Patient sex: M
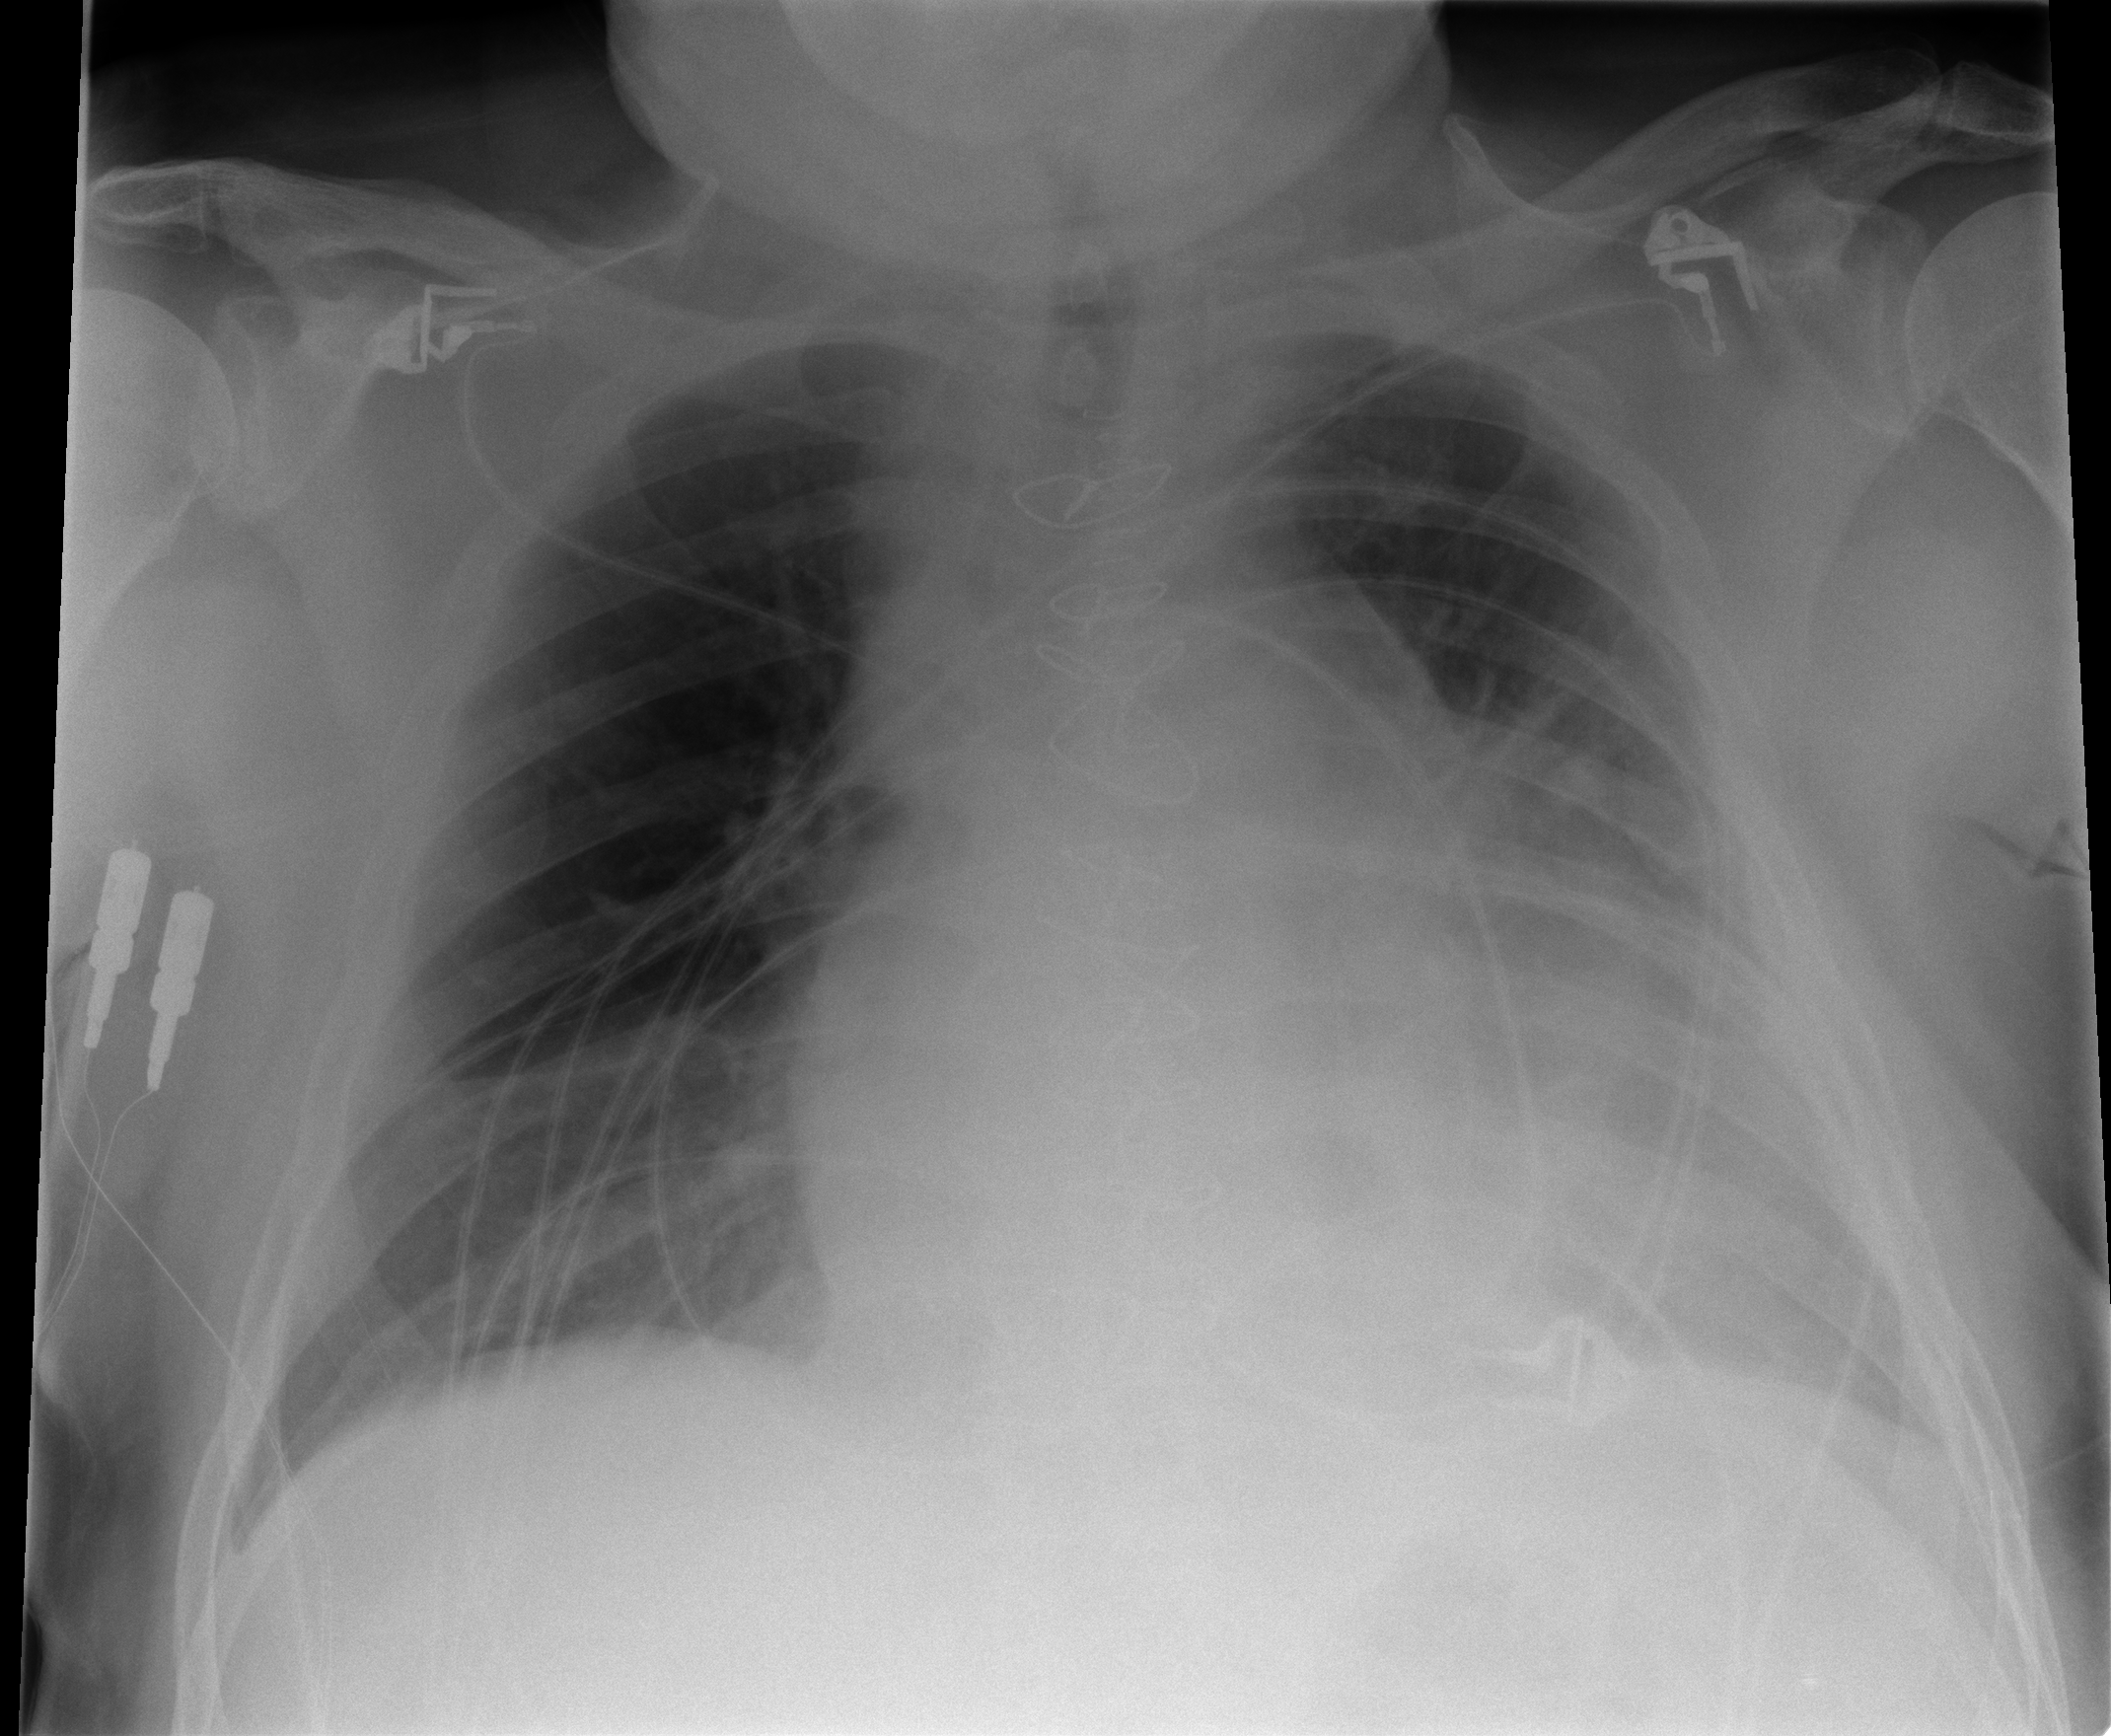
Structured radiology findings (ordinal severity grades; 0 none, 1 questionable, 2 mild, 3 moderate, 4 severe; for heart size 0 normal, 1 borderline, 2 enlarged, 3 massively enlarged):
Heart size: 2
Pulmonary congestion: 0
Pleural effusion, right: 2
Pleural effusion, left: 2
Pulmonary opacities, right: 1
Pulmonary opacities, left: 1
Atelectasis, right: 2
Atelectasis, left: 2